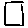
Label: square